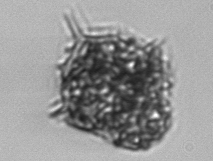
Label: Dictyocha